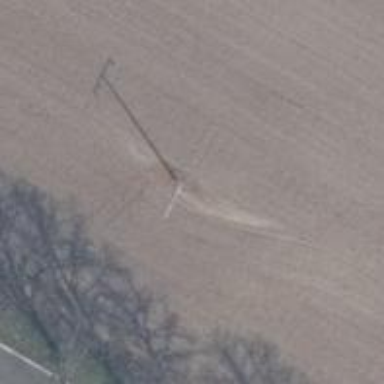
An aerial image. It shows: Power pole.